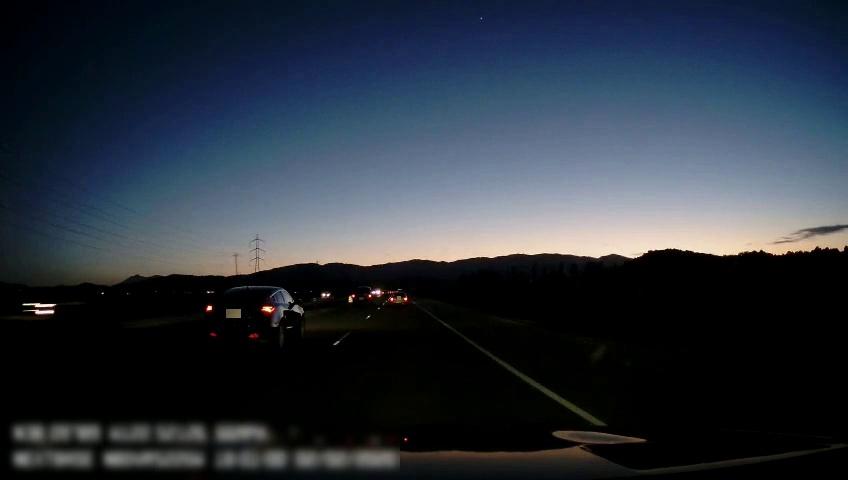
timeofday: Dusk/Dawn/Twilight
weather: Sunny
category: Drivable Space
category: Vehicles | Car
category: Vehicles | Car
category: Vehicles | Car
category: Vehicles | Car
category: Vehicles | SUV
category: Lanes | Current Lane
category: Lanes | Alternate Lane